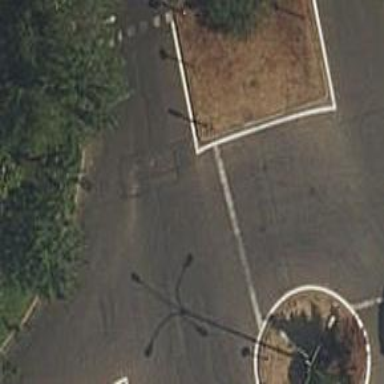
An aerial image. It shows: Road with traffic signals.